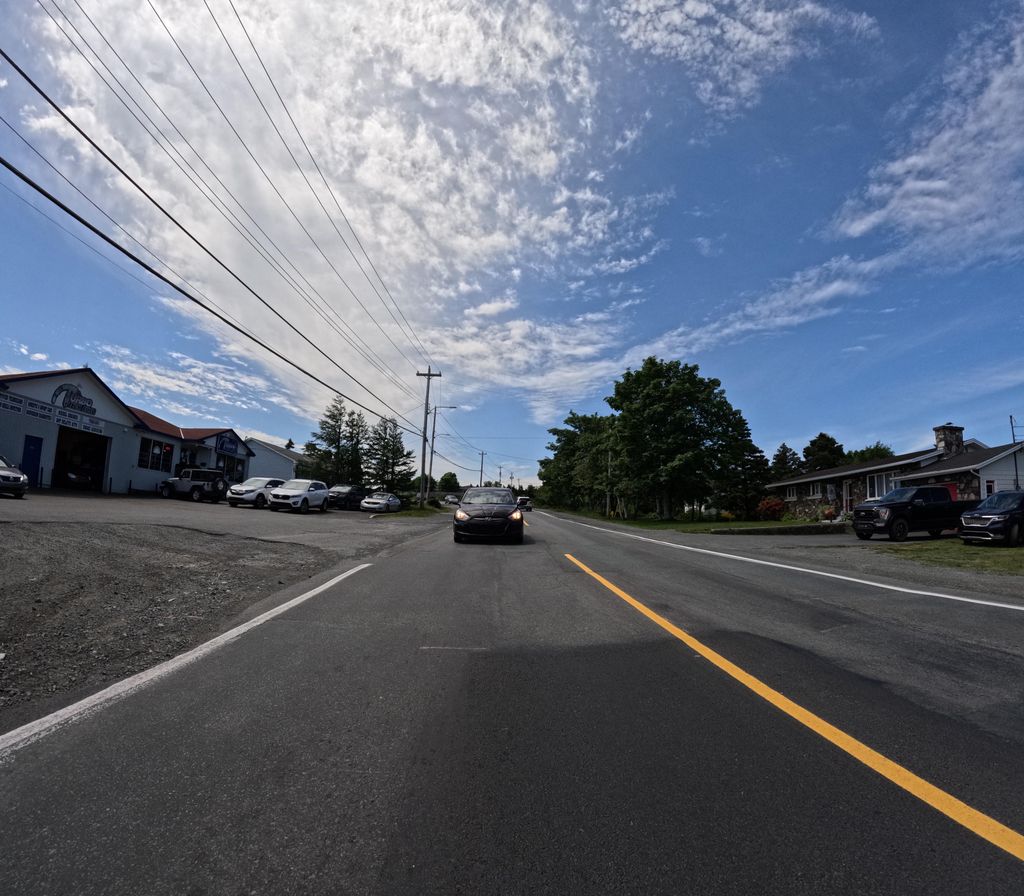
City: st_johns